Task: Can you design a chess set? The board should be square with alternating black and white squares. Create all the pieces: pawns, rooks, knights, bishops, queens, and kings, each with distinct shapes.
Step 1500:
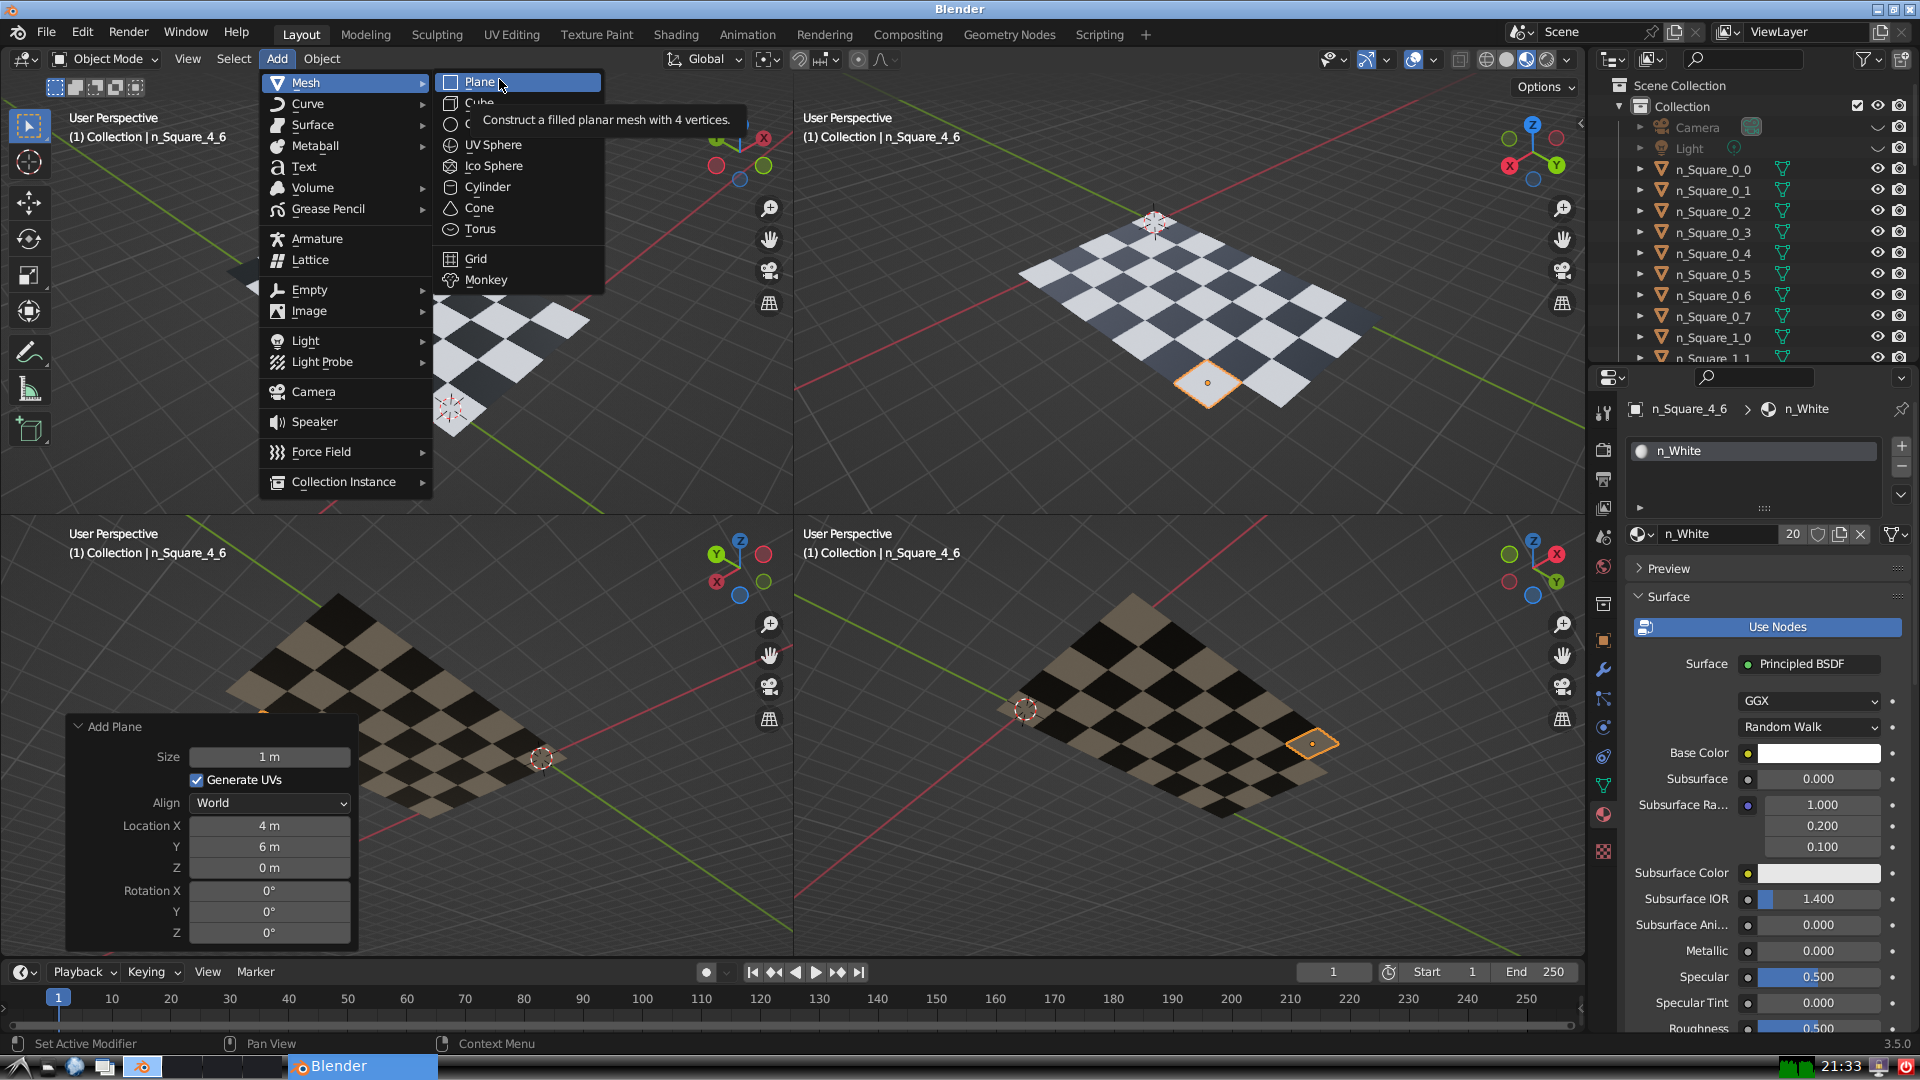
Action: click: no